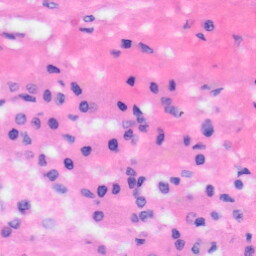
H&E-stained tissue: Liver